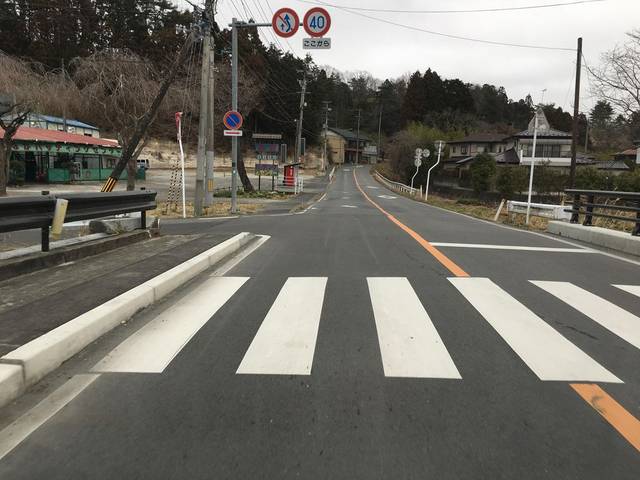
Region: Japan
Coordinates: 37.788, 140.904